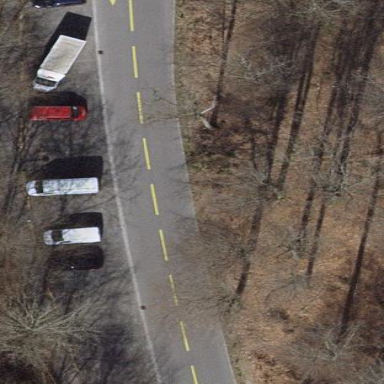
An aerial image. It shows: Street-side parking area.